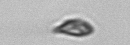
Label: Cryptophyta